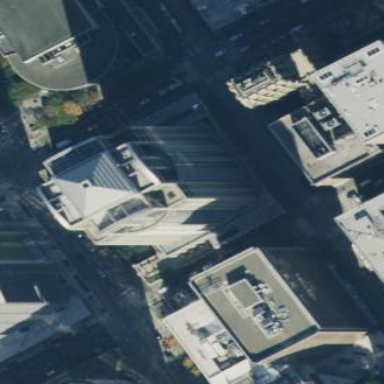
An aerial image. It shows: Building with round-shaped roof.